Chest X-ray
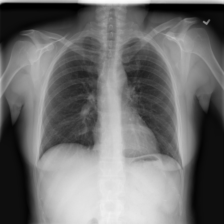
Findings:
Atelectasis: negative
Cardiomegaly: negative
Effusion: negative
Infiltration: positive
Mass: negative
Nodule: negative
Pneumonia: negative
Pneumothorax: negative
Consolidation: negative
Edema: negative
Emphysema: negative
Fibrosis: negative
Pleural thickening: negative
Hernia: negative